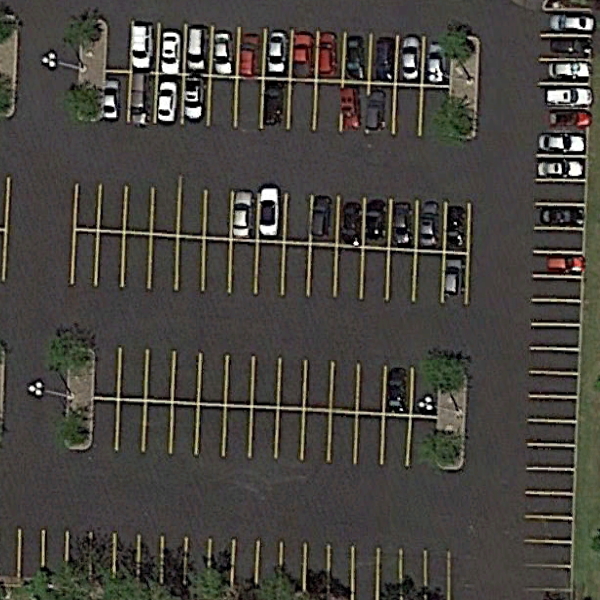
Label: Parking